Question: I'm trying to make a cross tabulation in R, and having its output resemble as much as possible what I'd get in an Excel pivot table. The objective is to replace a report made manually with Excel and Word with one automated with R Markdown; data wrangling and charts have been already taken care of but some tables are missing. So, given this code:
'''
set.seed(2)
df<-data.frame("ministry"=paste("ministry ",sample(1:3,20,replace=T)),"department"=paste("department ",sample(1:3,20,replace=T)),"program"=paste("program ",sample(letters[1:20],20,replace=F)),"budget"=runif(20)*1e6)
library(tables)
library(dplyr)
arrange(df,ministry,department,program)
tabular(ministry*department~((Count=budget)+(Avg=(mean*budget))+(Total=(sum*budget))),data=df)
'''
which yields (actual data is much more complicated):
'''
Avg Total
ministry department Count budget budget
ministry 1 department 1 5 4<PHONE>
department 2 1 770028 770028
department 3 1 184673 184673
ministry 2 department 1 2 170818 341637
department 2 1 183373 183373
department 3 3 4<PHONE>
ministry 3 department 1 0 NaN 0
department 2 5 6<PHONE>
department 3 2 165118 330235
'''
This is as close as I could get to Excel results. I need to display subtotals, like this (generated in Excel using the exact same data):

Is it possible at all to get something like this in R (without manually coding the table cell-by-cell)?
Thanks!
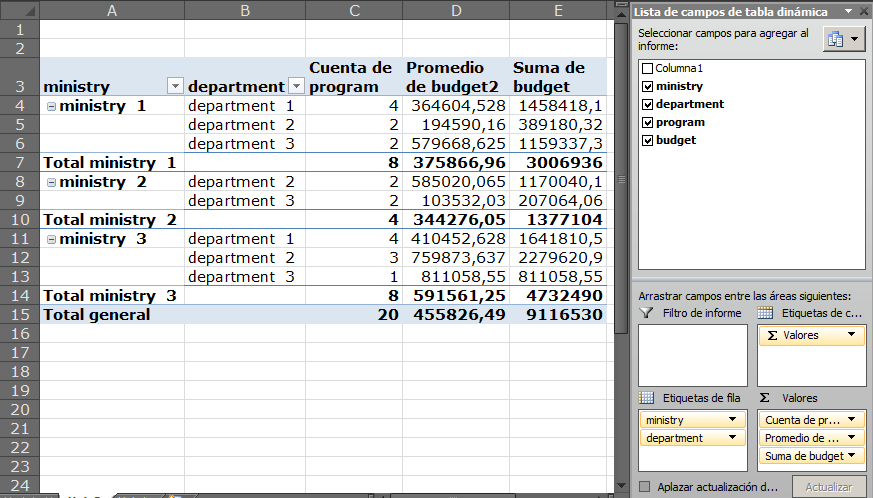
Answer: Replace the left hand side with:
'''
ministry * (department + 1) + 1
'''
That is, try this:
'''
tabular(ministry * (department + 1) + 1 ~
((Count = budget) + (Avg = (mean * budget)) + (Total = (sum * budget))),
data = df)
'''
giving:
'''
Avg Total
ministry department Count budget budget
ministry 1 department 1 5 4<PHONE>
department 2 1 770028 770028
department 3 1 184673 184673
All 7 4<PHONE>
ministry 2 department 1 2 170818 341637
department 2 1 183373 183373
department 3 3 4<PHONE>
All 6 2<PHONE>
ministry 3 department 1 0 NaN 0
department 2 5 6<PHONE>
department 3 2 165118 330235
All 7 5<PHONE>
All 20 4<PHONE>
'''
correction.